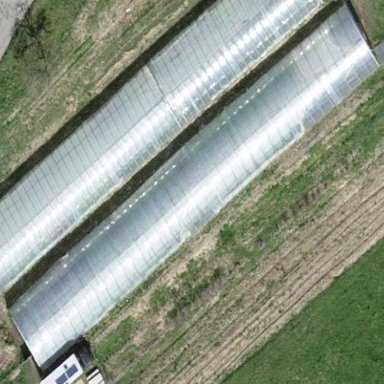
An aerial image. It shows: Greenhouse.